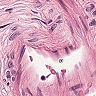
Metastatic tissue present: no